Interaction volume radius: 5 \u00c5
Interaction volume height: 30 \u00c5
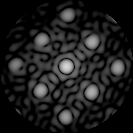
Disorder parameter: 0.15